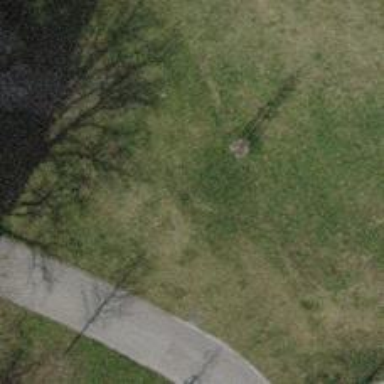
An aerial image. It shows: Black bench.